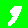
Digit: 9